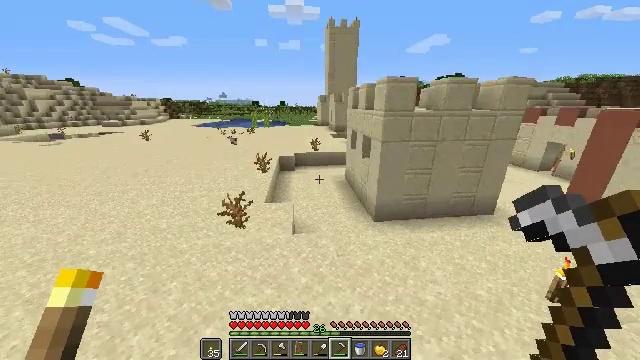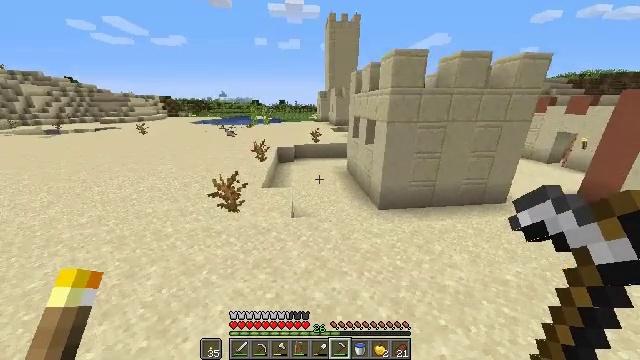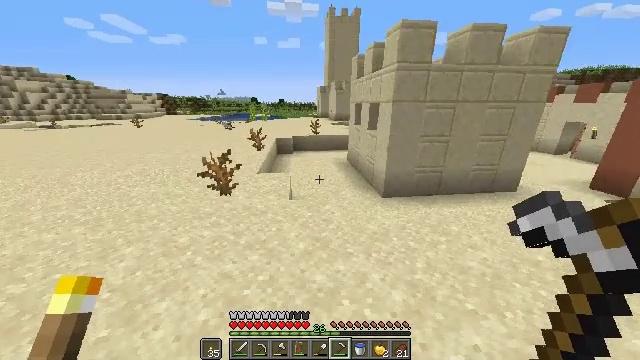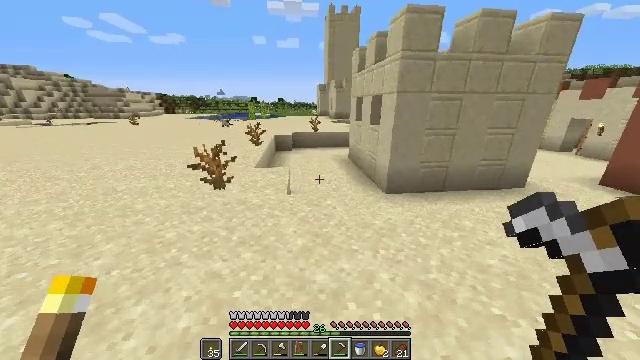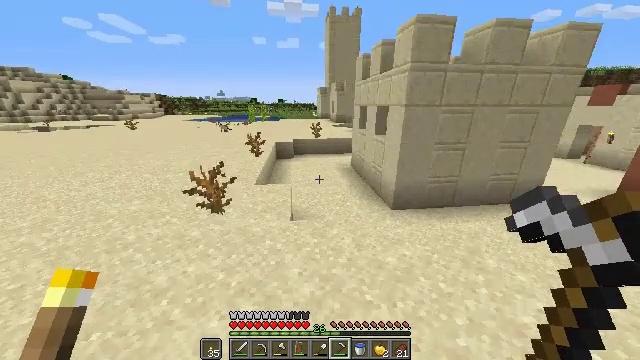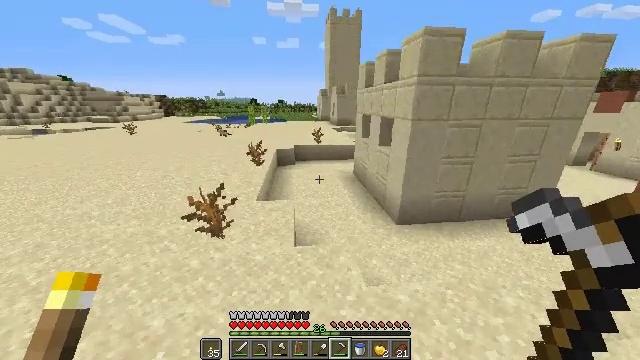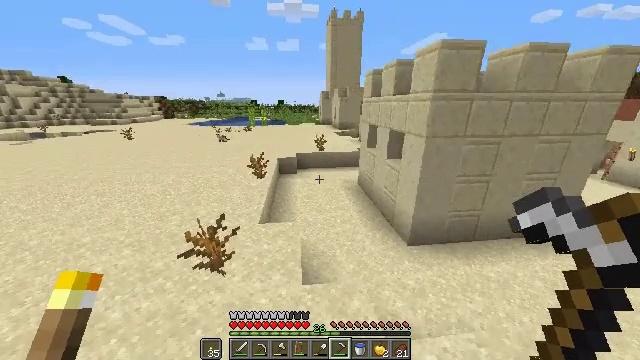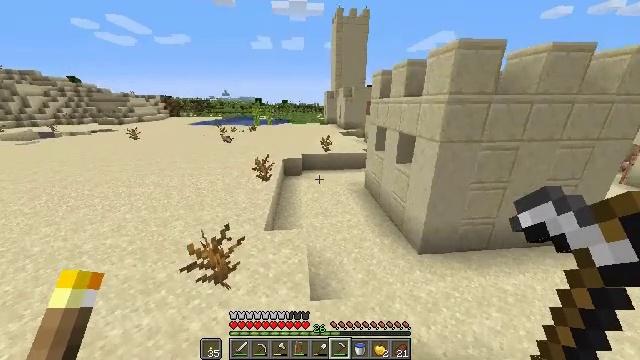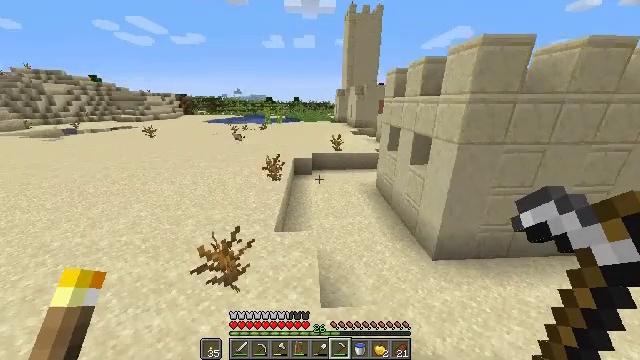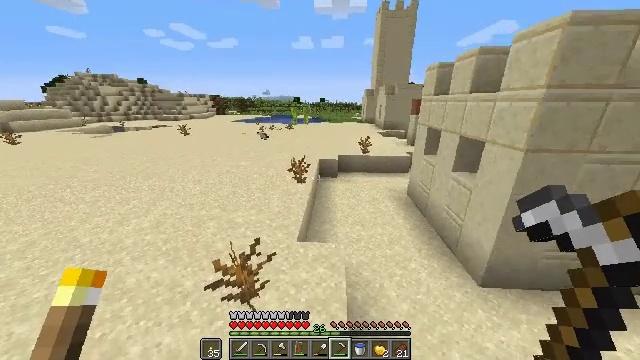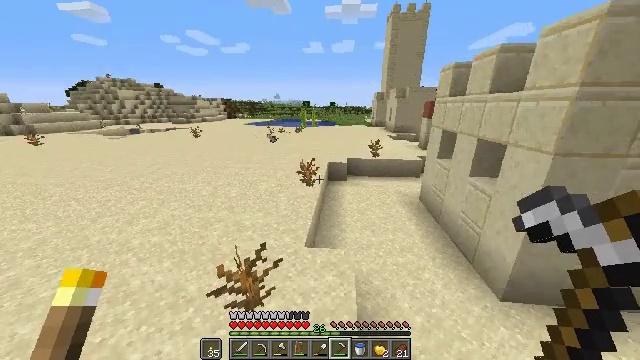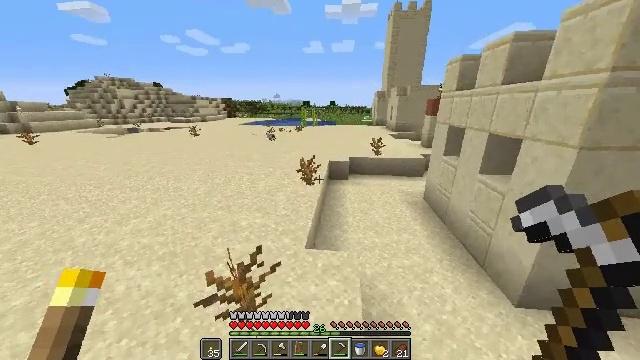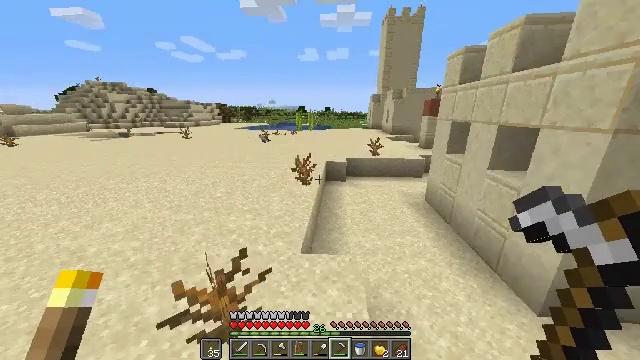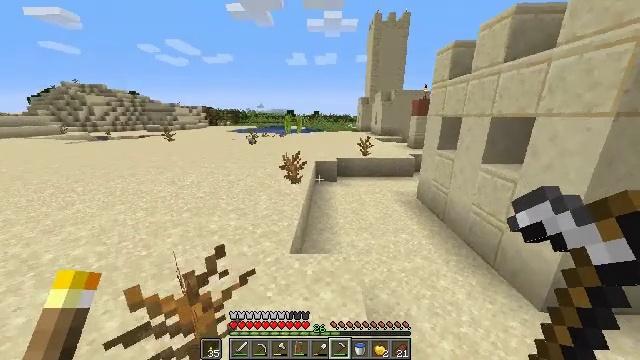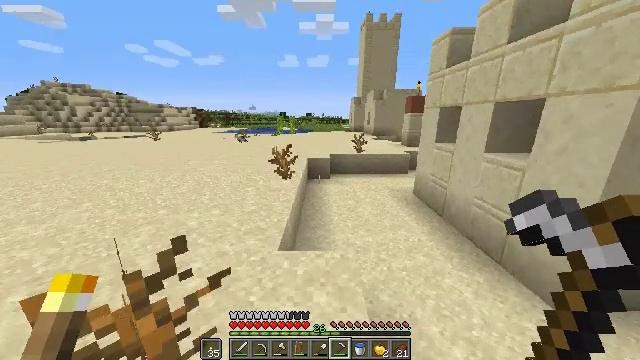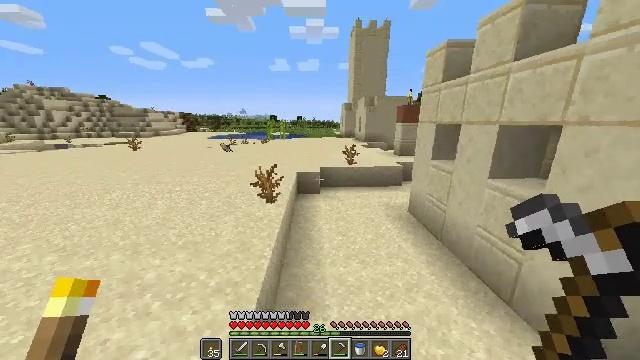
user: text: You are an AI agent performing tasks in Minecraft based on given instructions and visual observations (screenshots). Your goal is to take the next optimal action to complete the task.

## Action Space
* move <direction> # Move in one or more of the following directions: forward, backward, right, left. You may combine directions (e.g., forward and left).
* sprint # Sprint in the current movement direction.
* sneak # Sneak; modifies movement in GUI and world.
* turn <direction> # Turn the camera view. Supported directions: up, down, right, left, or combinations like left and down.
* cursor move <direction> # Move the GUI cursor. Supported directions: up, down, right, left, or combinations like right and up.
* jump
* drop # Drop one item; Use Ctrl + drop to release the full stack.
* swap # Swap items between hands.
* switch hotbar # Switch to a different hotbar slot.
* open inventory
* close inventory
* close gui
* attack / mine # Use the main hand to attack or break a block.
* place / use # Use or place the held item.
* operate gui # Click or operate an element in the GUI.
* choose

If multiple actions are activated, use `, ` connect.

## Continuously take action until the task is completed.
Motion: motion action
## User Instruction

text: Get wheat from the farmland.
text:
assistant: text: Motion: move forward, sprint, jump
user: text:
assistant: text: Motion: move forward, sprint, jump
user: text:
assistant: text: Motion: move forward and move left, sprint, jump
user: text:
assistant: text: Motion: move forward and move left, sprint, jump
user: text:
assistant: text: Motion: move forward and move left, sprint, jump
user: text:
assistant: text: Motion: move forward and move left, sprint, jump
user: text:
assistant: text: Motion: move forward and move left, sprint, turn left, jump
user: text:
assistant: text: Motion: move forward, sprint, turn left, jump
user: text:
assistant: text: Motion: move forward, sprint, turn left, jump
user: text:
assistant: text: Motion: move forward, sprint, turn left, jump
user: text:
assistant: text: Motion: move forward, sprint, jump
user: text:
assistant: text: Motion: move forward and move right, sprint, turn right and up, jump
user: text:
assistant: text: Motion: move forward and move right, sprint, turn right and up, jump
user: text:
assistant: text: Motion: move forward and move right, sprint, turn right, jump
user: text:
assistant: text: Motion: move forward and move right, sprint, turn right, jump
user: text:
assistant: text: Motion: move forward and move right, sprint, turn right, jump
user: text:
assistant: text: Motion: move forward and move right, sprint, turn right, jump
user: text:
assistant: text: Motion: move forward and move right, sprint, turn right, jump
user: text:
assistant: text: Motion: move forward and move right, sprint, turn right, jump
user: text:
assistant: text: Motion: move forward and move right, sprint, turn right, jump
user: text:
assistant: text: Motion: move forward and move right, sprint, turn right and down, jump
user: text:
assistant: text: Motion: move forward and move right, sprint, turn right, jump
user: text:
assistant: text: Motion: move forward and move right, sprint, turn right and up, jump
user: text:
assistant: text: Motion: move forward, sprint, jump
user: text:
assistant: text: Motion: move forward, sprint, jump
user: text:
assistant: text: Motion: move forward, sprint, jump
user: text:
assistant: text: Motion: move forward and move left, sprint, jump
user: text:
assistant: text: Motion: move forward and move left, sprint, jump
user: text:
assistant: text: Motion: move forward and move left, sprint, turn down, jump
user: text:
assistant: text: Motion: move forward and move left, sprint, turn right, jump